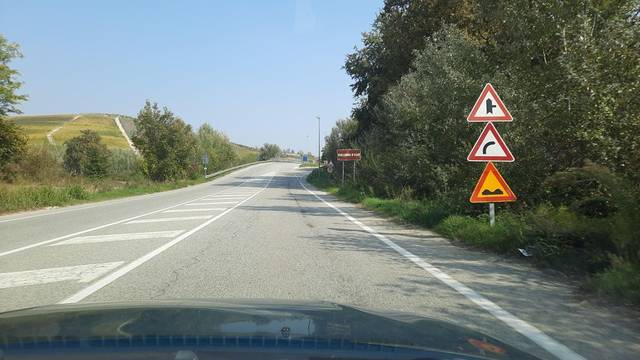
Region: Italy
Coordinates: 44.829, 8.201